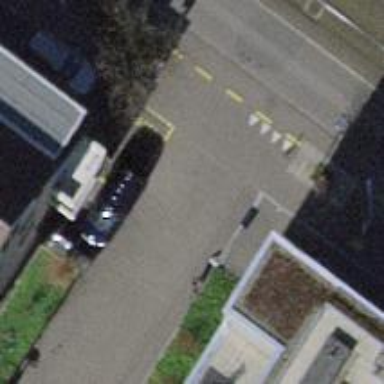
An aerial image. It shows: Unmarked crossing with traffic calming table.